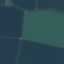
Land use / land cover class: AnnualCrop